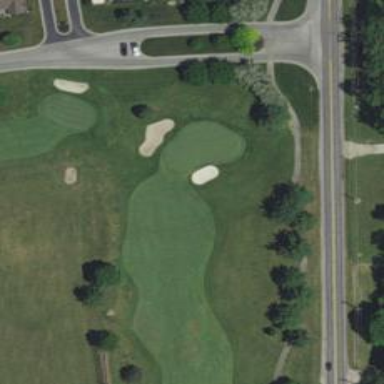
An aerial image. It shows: View of golf hole.